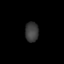
Tissue: prostate
Cell type: T cells
Senescence score: 0.7584
Nuclear area (px): 259
Mean DAPI intensity: 60.012